Aerial crown-view tile of a tropical tree (Barro Colorado Island, Panama), acquired 20241014:
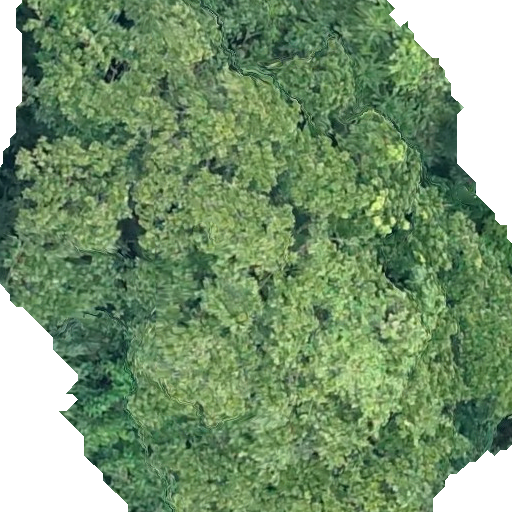
Species: Anacardium excelsum
GBIF accepted scientific name: Anacardium excelsum
Crown area: 401.218 m²